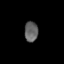
Tissue: lung
Cell type: Endothelial cells
Senescence score: 0.5425
Nuclear area (px): 267
Mean DAPI intensity: 98.011